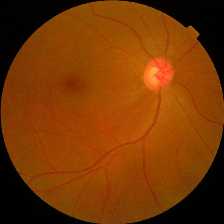
Diabetic retinopathy grade: No DR